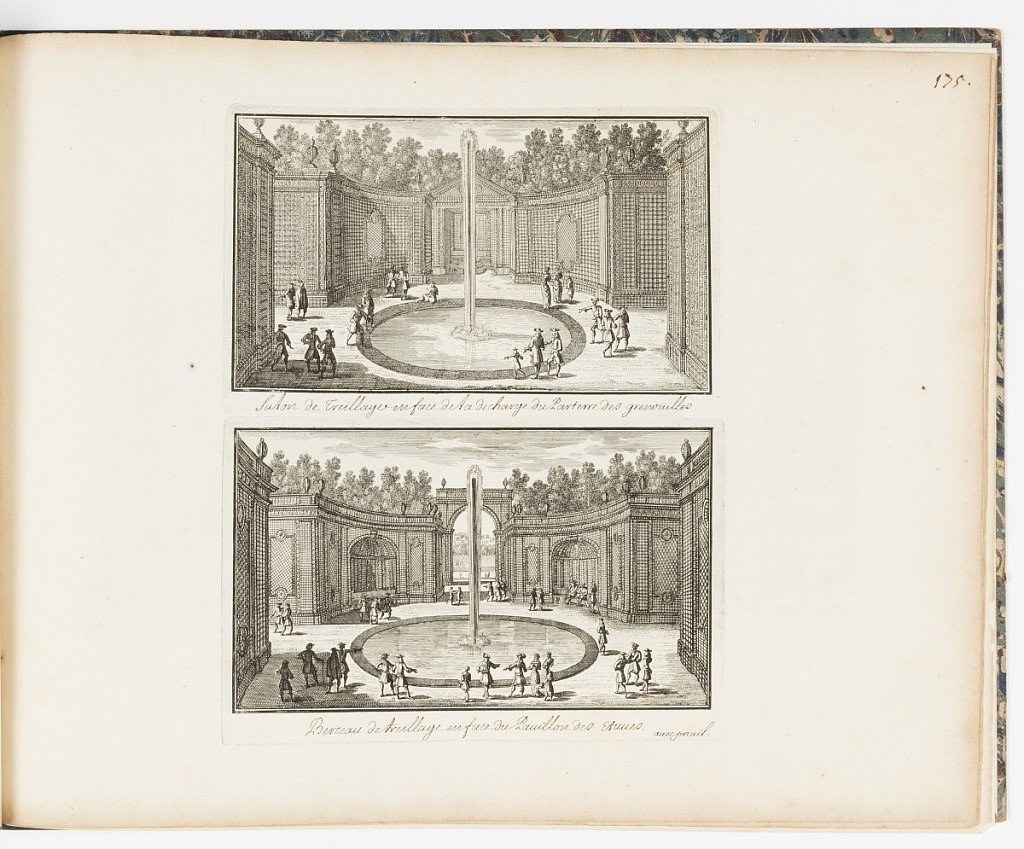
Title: Salon de Treillage en face de la decharge du Parterre des grenoüilles
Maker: Adam Perelle, French, 1638 – 1695
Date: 1670–95
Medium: Etching laid paper
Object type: Print
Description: Two plates printed on a single sheet. Both proofs are before lettering with their titles inscribed in ink below each image, within the plates. Upper plate: a round fountain with a jet of water in the center of a trellis garden room, with a large jet of water. The trellis is decorated with panels, pilasters, a temple façade, and finials, with trees visible beyond. Several figures walk and sit around the fountain. Lower plate: a round fountain with a jet of water in the center of a trellis garden room. The trellis features a large arched gate in the center and niches on either side, with ornamental panels, pilasters, and vase finials. Several figures stand around the fountain and sit on benches in the niches. Trees are visible in the background.